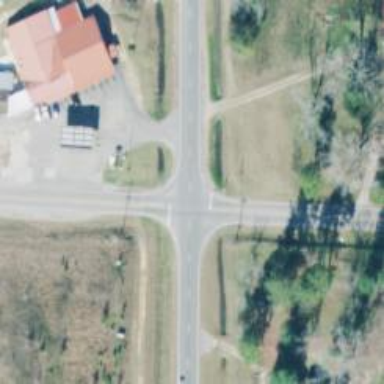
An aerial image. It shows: Stop road.